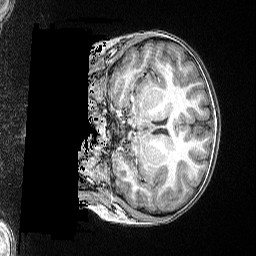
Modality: T1w
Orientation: coronal
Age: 67
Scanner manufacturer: siemens
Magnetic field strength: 3 T
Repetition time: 2.5 s
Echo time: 0.00347 s